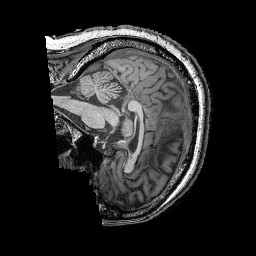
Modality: T1w
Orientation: sagittal
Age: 42
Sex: male
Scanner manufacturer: siemens
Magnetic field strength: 3 T
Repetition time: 2.25 s
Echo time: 0.00411 s